Here is the time-frequency representation (spectrogram) of a rolling-element bearing's vibration measurement. Diagnose the bearing from this image, choosing from: normal, inner_race, outer_race, ball.
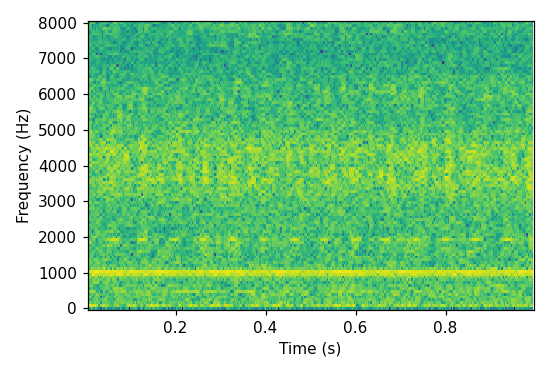
Answer: normal